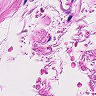
Metastatic tissue present: no